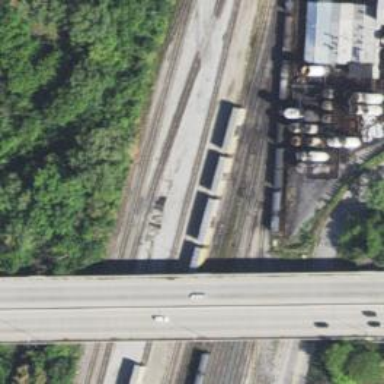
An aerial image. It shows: Railway yard used for servicing trains.